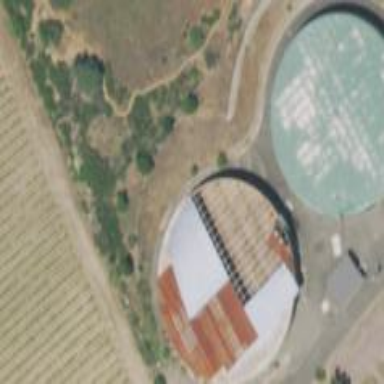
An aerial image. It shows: Building with water storage tank. The tank is used for storing water.